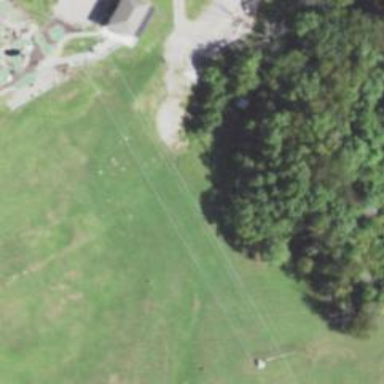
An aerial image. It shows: Grassy area used as driving range for golf.